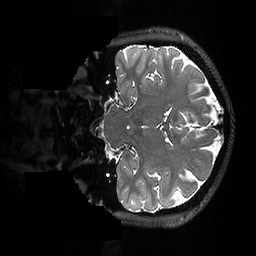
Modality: T2w
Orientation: coronal
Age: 21
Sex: male
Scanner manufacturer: ge
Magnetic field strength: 3 T
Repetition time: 3.202 s
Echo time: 0.06596 s